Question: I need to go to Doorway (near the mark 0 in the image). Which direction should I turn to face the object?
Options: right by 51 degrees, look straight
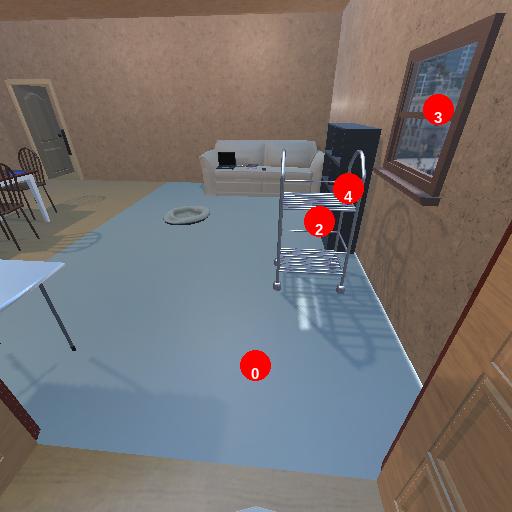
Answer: right by 51 degrees